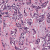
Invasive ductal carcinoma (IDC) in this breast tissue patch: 1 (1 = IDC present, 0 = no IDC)